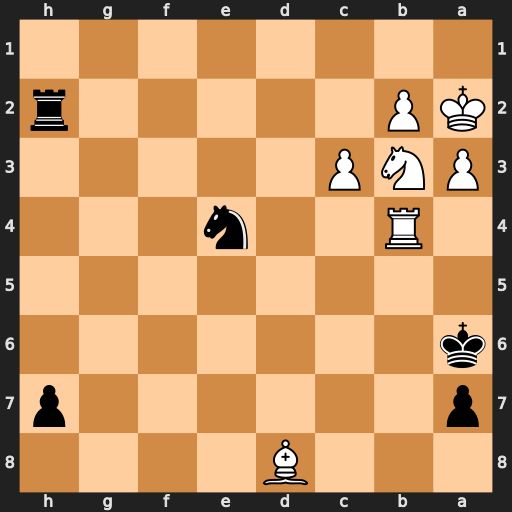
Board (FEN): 3B4/p6p/k7/8/1R2n3/PNP5/KP5r/8
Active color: b
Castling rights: -
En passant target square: -
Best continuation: Nxc3+ Ka1 Rh1+ Nc1 Rxc1#